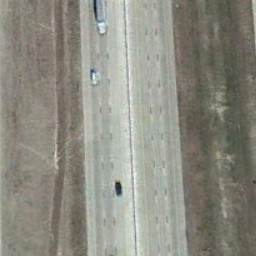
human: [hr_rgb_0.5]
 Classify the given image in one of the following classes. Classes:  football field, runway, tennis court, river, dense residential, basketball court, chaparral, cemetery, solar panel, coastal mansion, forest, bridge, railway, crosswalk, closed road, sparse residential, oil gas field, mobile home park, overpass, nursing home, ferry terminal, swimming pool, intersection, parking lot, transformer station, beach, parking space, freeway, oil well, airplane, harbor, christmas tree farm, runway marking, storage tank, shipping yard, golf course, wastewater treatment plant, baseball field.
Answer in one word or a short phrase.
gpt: freeway